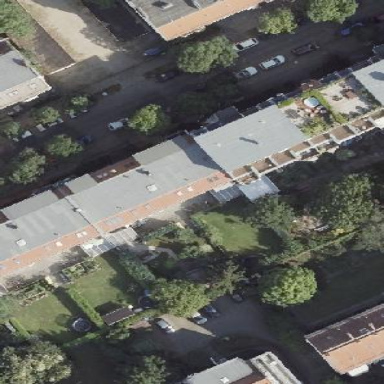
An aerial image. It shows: Unique apartment building with double saltbox roof shape.